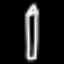
Label: pencil